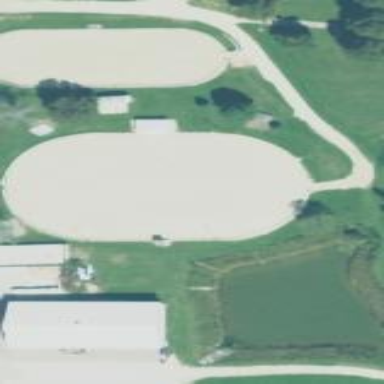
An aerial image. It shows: Equestrian pitch enclosed by fence.